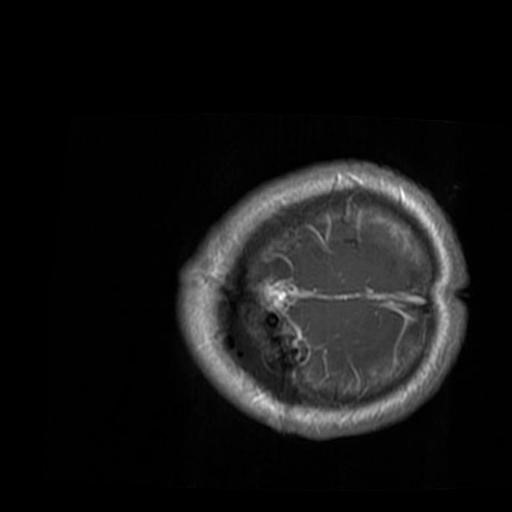
Label: brain_glioma